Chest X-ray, PA view. Patient: 46 years old, sex F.
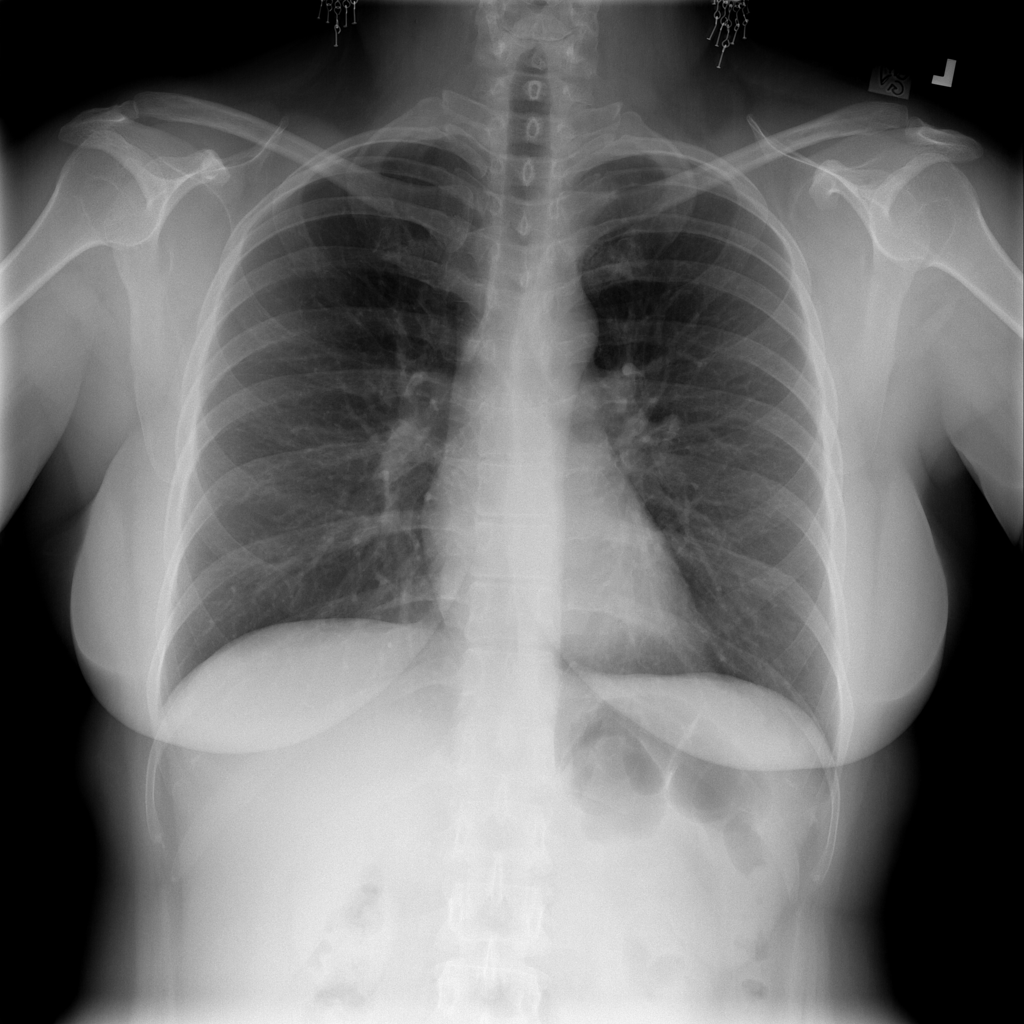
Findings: No Finding